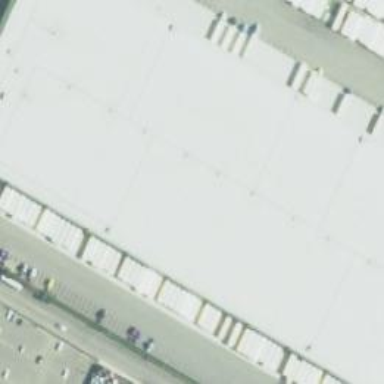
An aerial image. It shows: Warehouse.